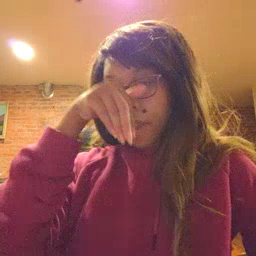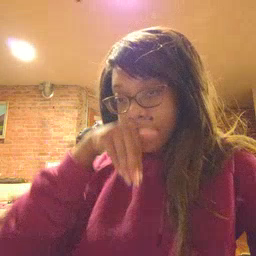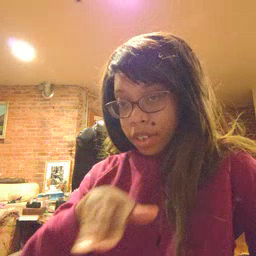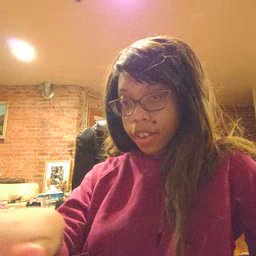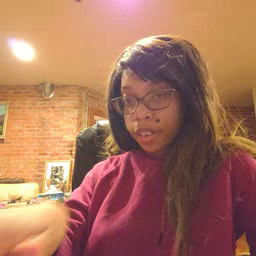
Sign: elephant